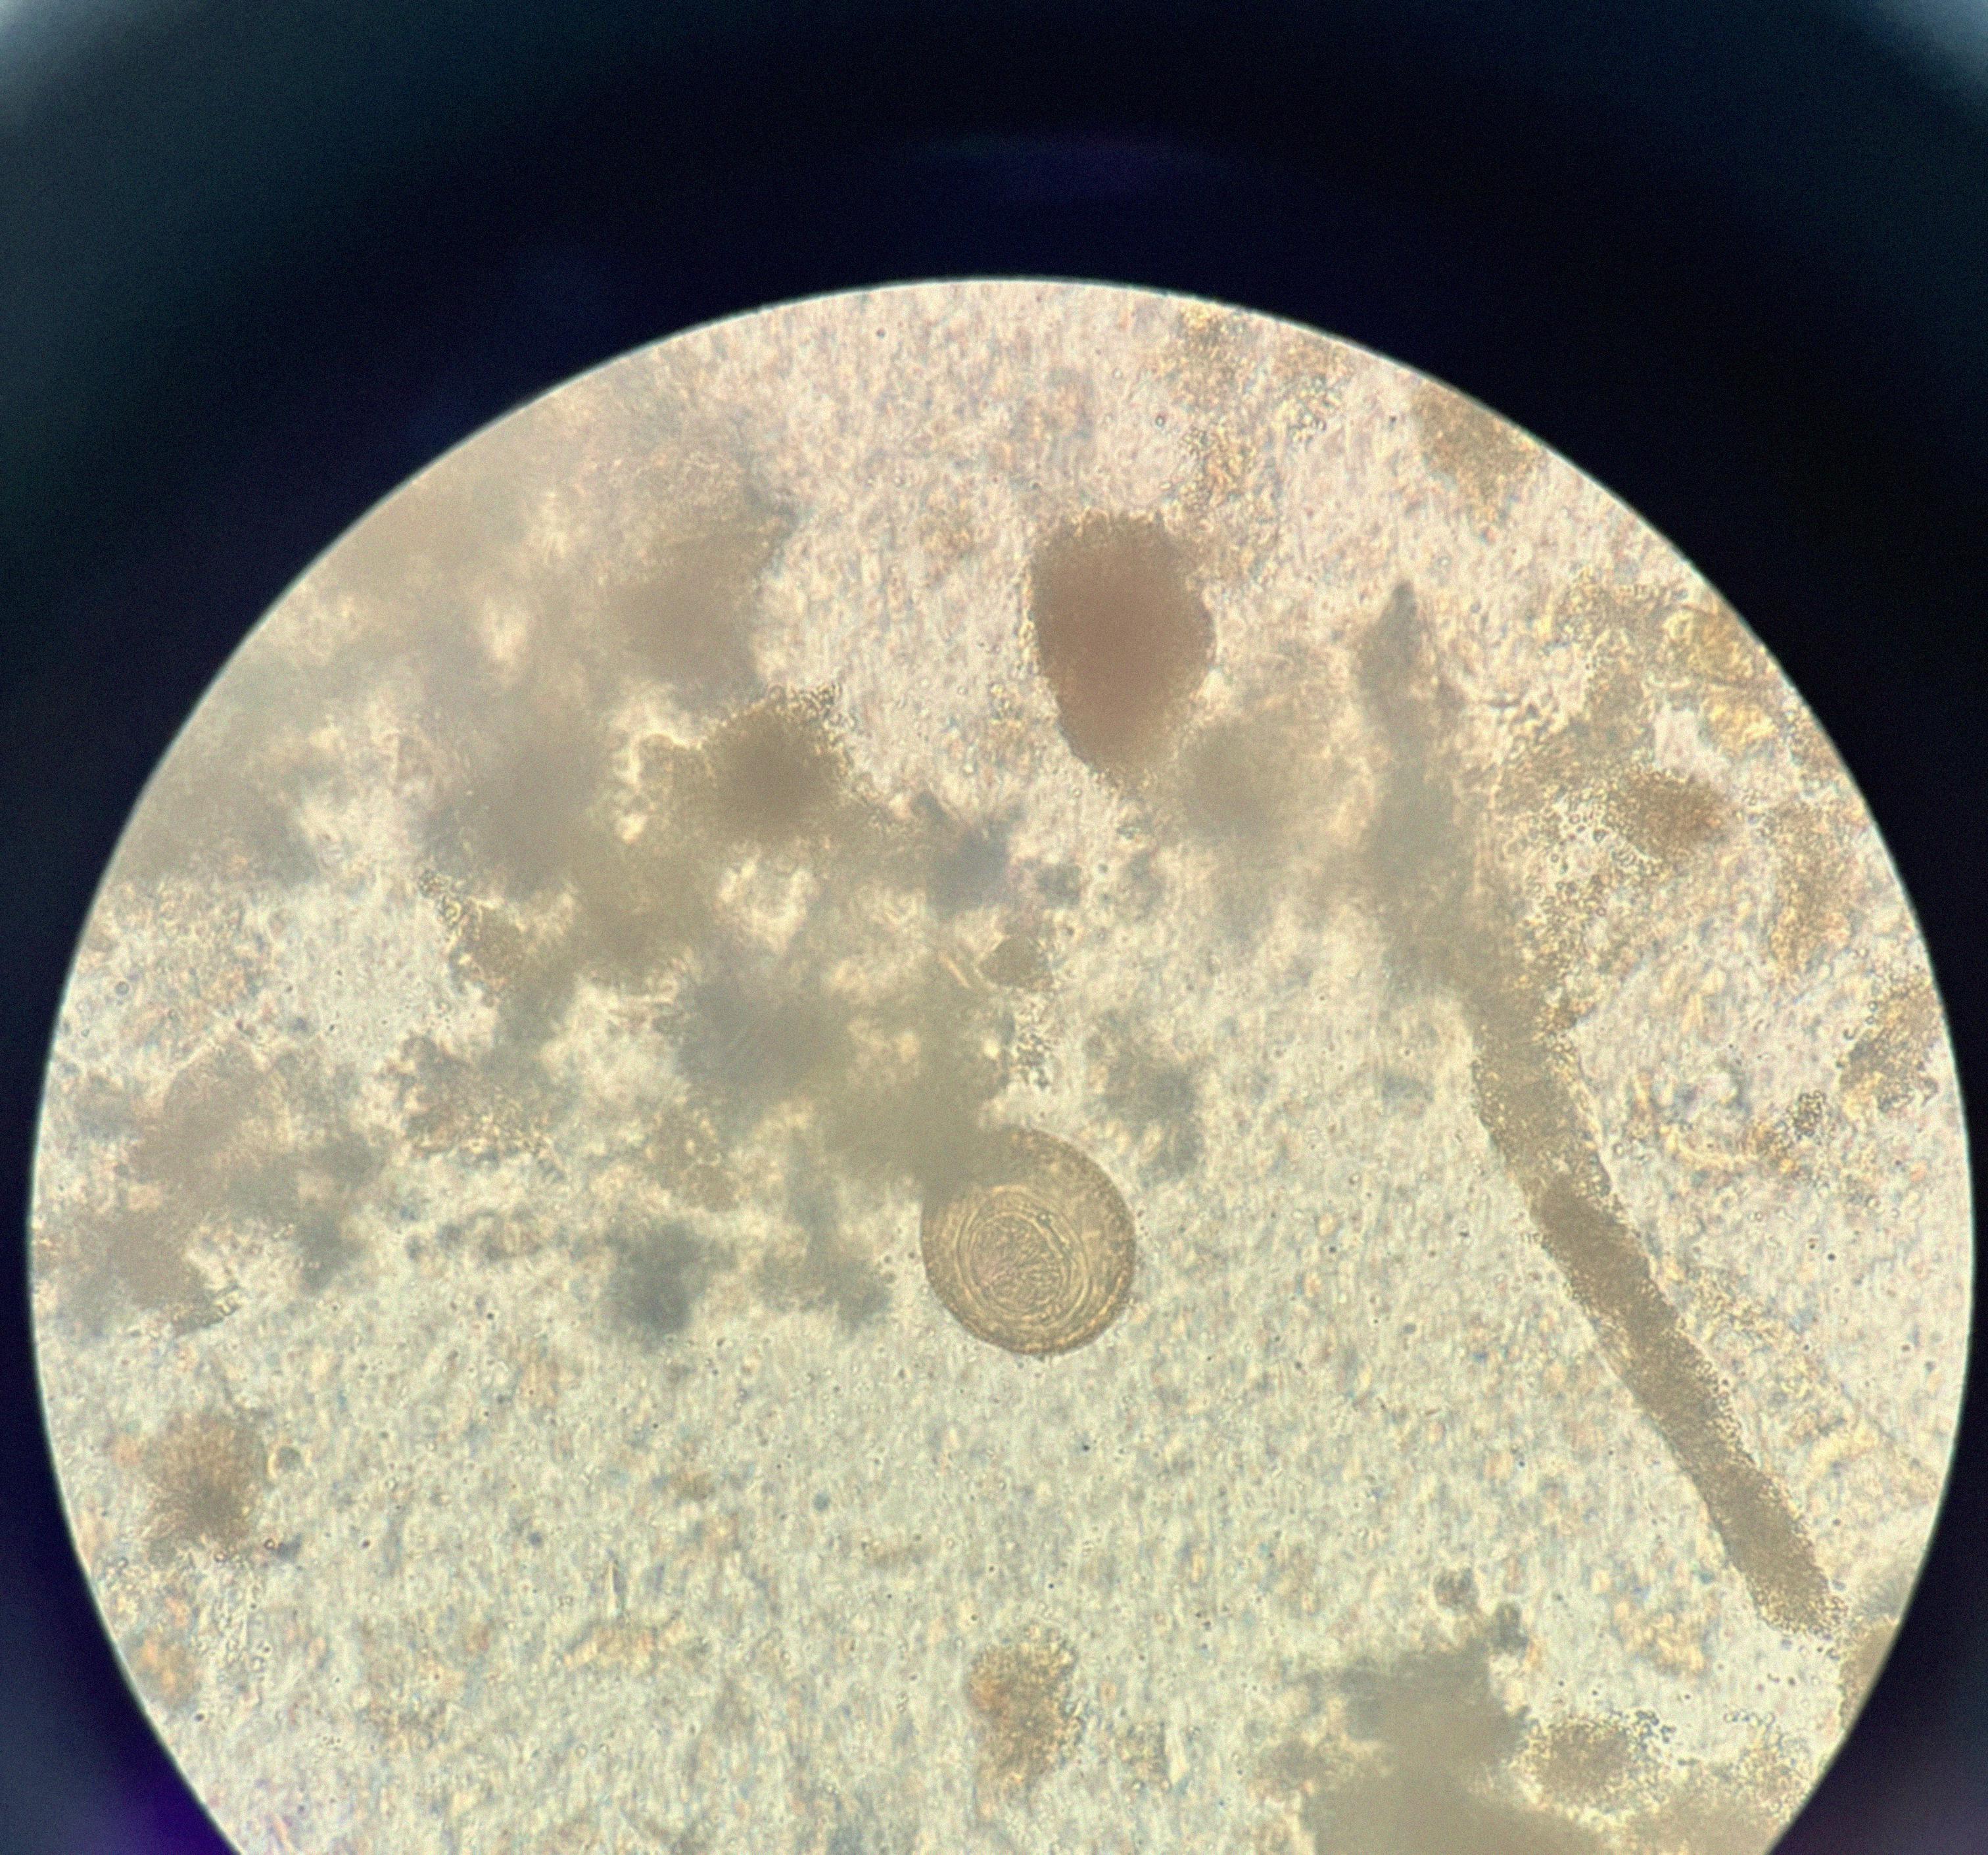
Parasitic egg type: Hymenolepis diminuta